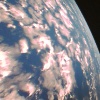
Label: cloud